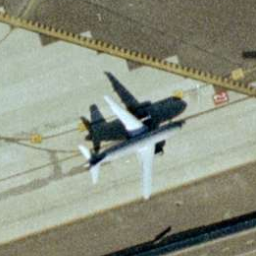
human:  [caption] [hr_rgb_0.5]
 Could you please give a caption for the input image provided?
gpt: There is a white airplane taxiing on the runway .

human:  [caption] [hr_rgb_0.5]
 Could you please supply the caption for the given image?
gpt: It is a white airplane taxiing on the runway .

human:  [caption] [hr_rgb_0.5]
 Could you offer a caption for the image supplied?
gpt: There is a white airplane on the runway .

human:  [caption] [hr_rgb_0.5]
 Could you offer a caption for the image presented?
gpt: A white airplane is taxiing on the runway .

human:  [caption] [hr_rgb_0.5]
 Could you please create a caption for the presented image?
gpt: A white airplane is taxiing on the runway .